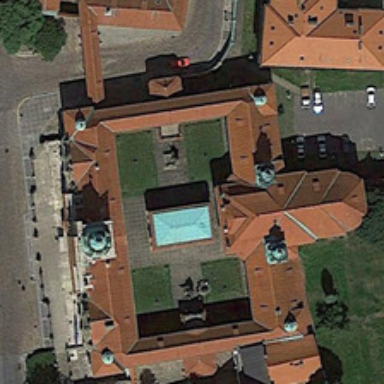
A red church is near some green trees and meadows .